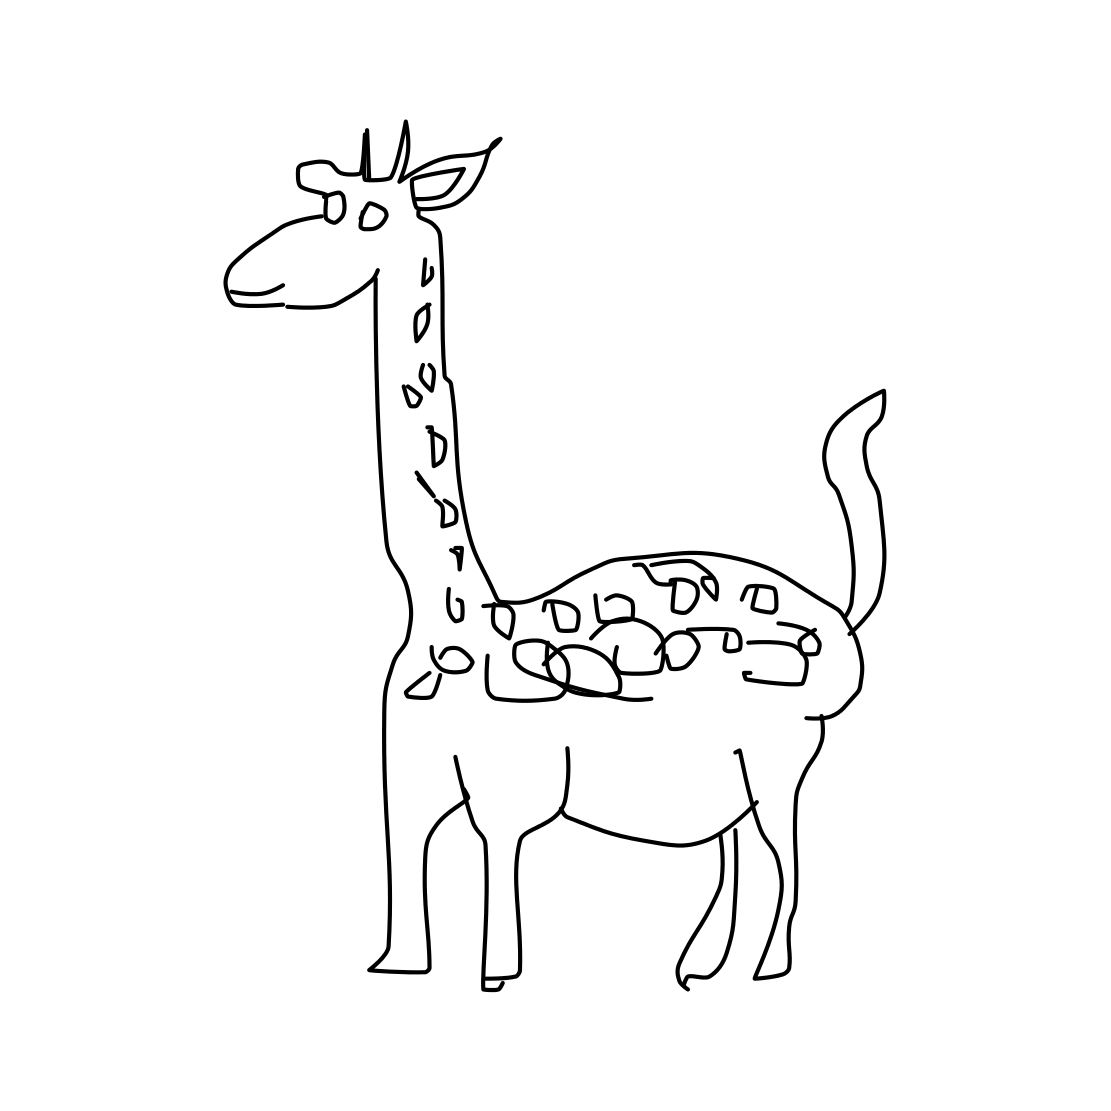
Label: giraffe